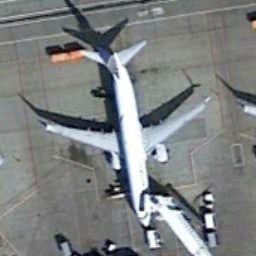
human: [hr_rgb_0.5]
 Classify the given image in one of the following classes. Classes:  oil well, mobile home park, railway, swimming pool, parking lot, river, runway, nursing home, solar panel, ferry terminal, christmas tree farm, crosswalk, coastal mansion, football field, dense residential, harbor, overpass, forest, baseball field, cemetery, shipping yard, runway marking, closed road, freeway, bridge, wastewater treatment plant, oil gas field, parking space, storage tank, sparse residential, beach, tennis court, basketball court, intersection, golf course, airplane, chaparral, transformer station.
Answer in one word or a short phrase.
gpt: airplane